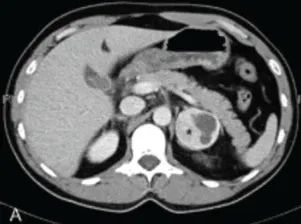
Computed Tomography and Histological Images of the Pheochromocytoma. A: Abdominal computed tomography showing a left adrenal mass of 50 mm in diameter with rounded, well-defined edges, and hyperdense areas of cystic necrosis inside (asterisk).
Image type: radiology (ct)